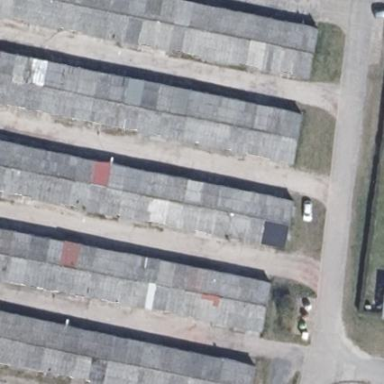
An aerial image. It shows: Group of garages.